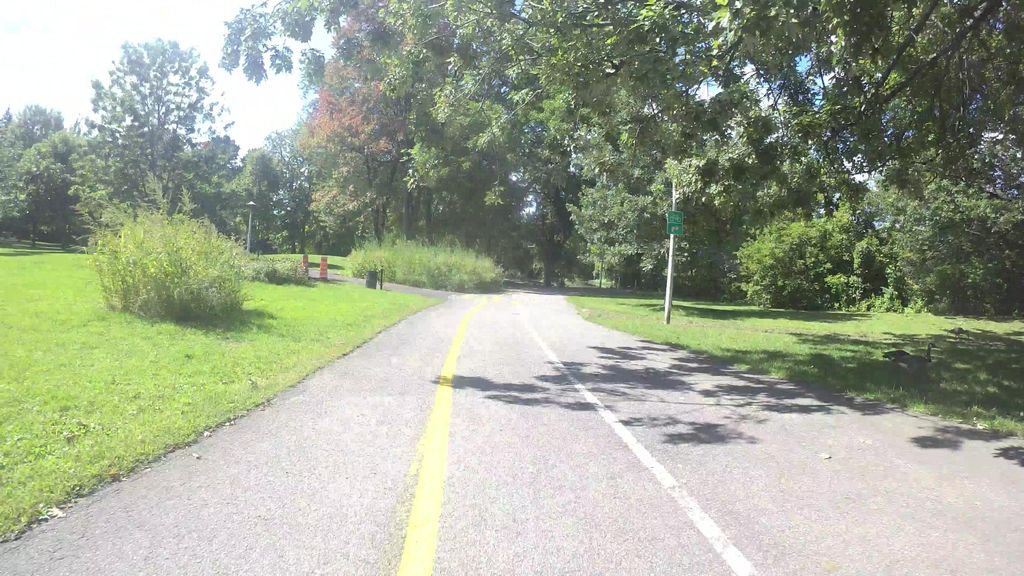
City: montreal